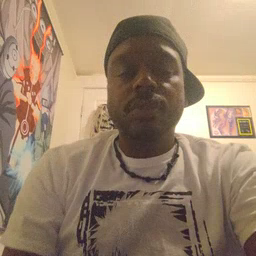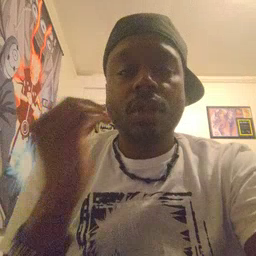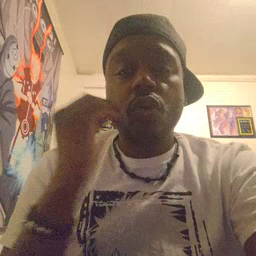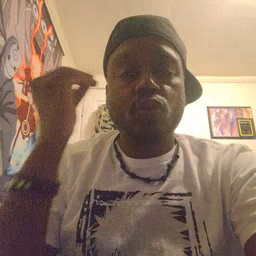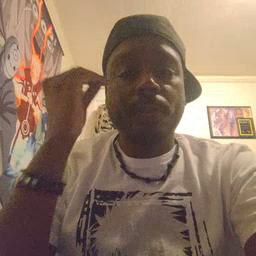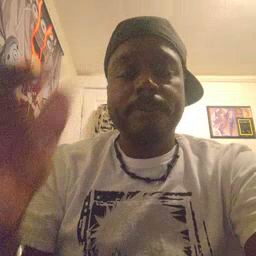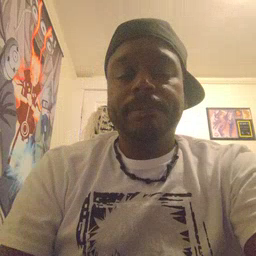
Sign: home